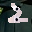
Label: 2